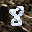
Label: 8